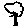
Label: tree